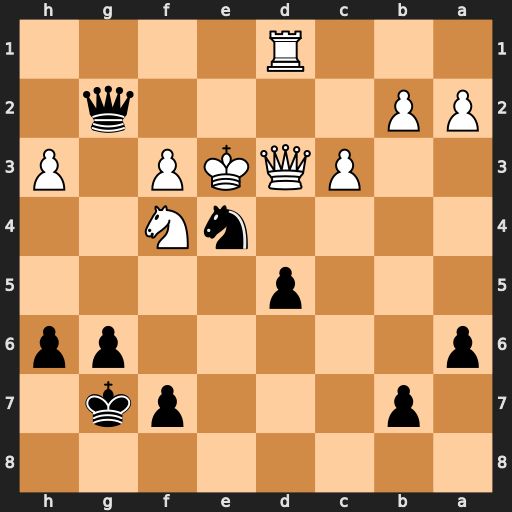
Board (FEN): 8/1p3pk1/p5pp/3p4/4nN2/2PQKP1P/PP4q1/3R4
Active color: b
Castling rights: -
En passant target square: -
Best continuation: Qf2#